Question: i need to create a block View with a search box attach to the header in order to search nodes for one specific content type. I don't know how to achieve this, so i ask for your help. Something like the attached photo.

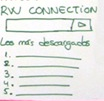
Answer: If anybody is interested, i have edited the header block view and load a custom_search_block inside it.
Thanks anyway